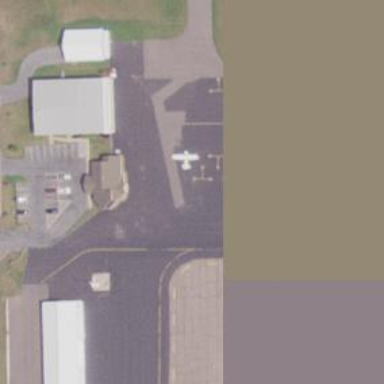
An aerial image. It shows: Image of taxiway at airport.